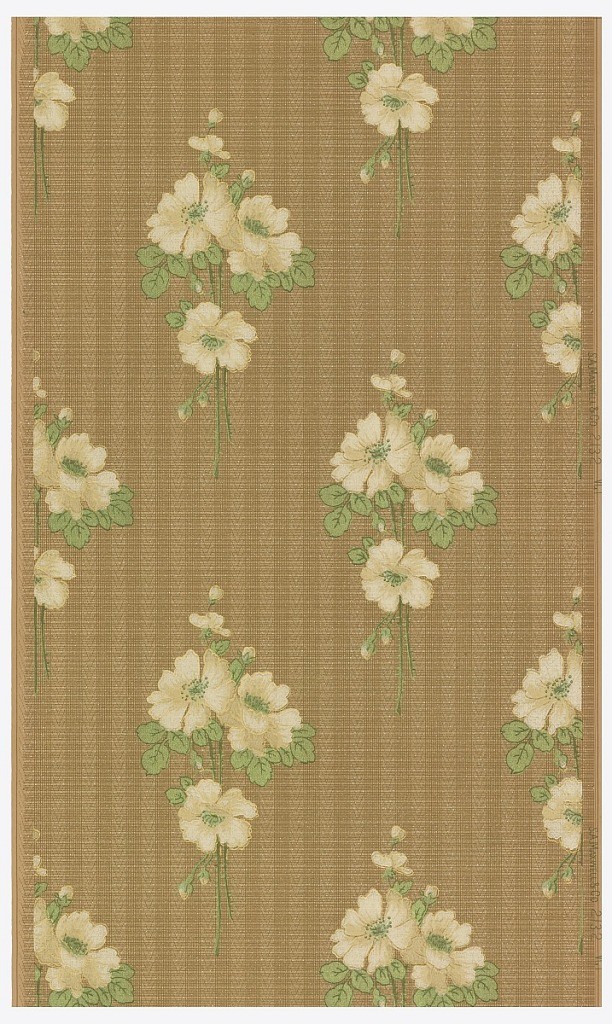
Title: Sidewall
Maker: S.A. Maxwell & Co.
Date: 1895–1920
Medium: Machine-printed
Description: Repeating design of floral bouquets, with white flowers and metallic green leaves. Printed on patterned background.